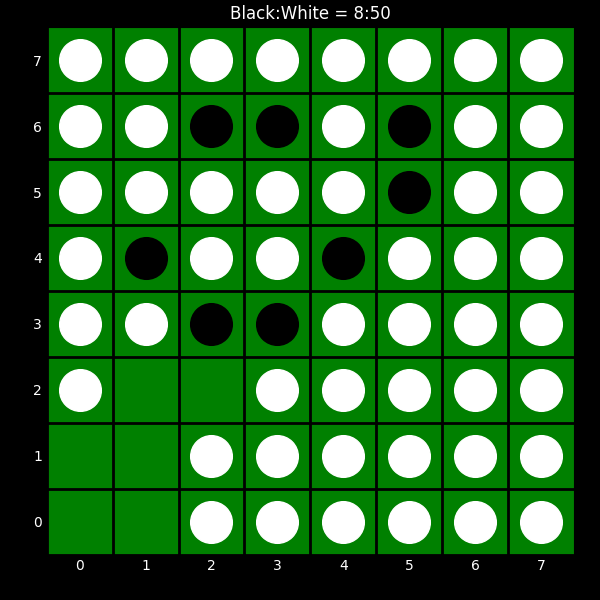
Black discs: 8
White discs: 50